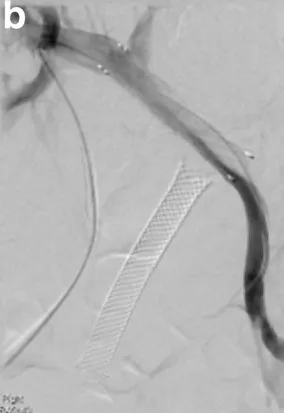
Direct angiography of the pseudoaneursym pre and post-stenting. B; Post stent deployment venogram showing immediate exclusion of the portal vein pseudoaneurysm.
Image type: radiology (ct)